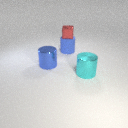
large blue rubber cylinder behind large blue metal cylinder